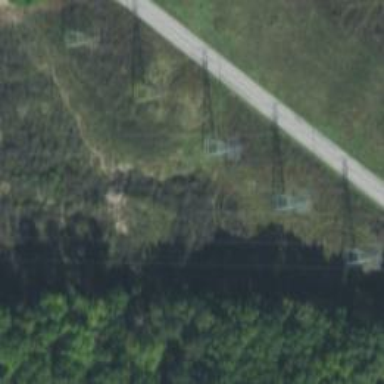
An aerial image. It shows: Lattice structure tower.